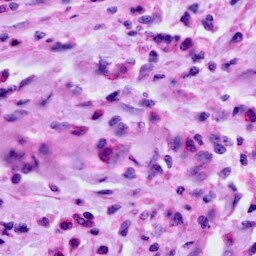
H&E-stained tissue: Cervix